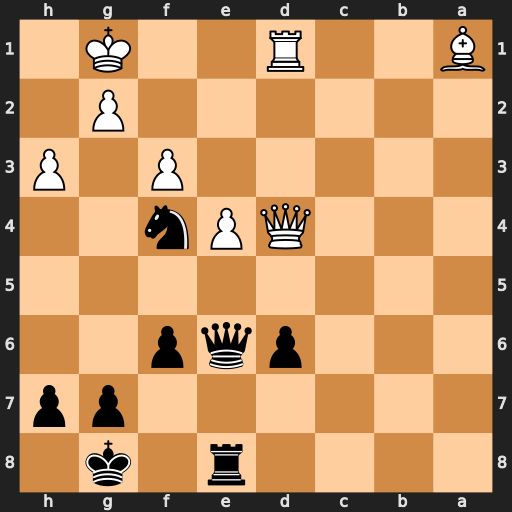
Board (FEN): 4r1k1/6pp/3pqp2/8/3QPn2/5P1P/6P1/B2R2K1
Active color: b
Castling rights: -
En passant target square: -
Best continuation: Ne2+ Kh1 Nxd4